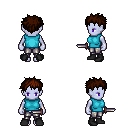
a pixel art fantasy rpg character, female body template, dark elf, purple skin, teal sleeveless shirt, metal pants, brown bedhead hairstyle, black shoes, dagger, four views (front, back, left, right), 2x2 character sprite sheet, small pixel art, hard edges, no anti-aliasing